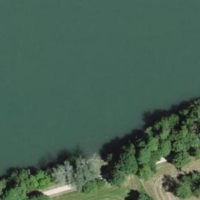
EUNIS habitat code: 15
Species observed at this site:
Prunus padus